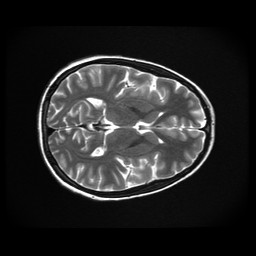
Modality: T2w
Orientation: axial
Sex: female
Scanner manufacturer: ge
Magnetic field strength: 3 T
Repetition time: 5 s
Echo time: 0.1015 s